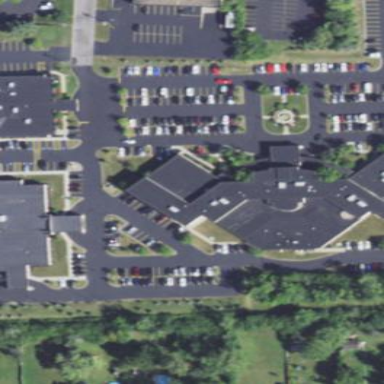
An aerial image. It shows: Building.